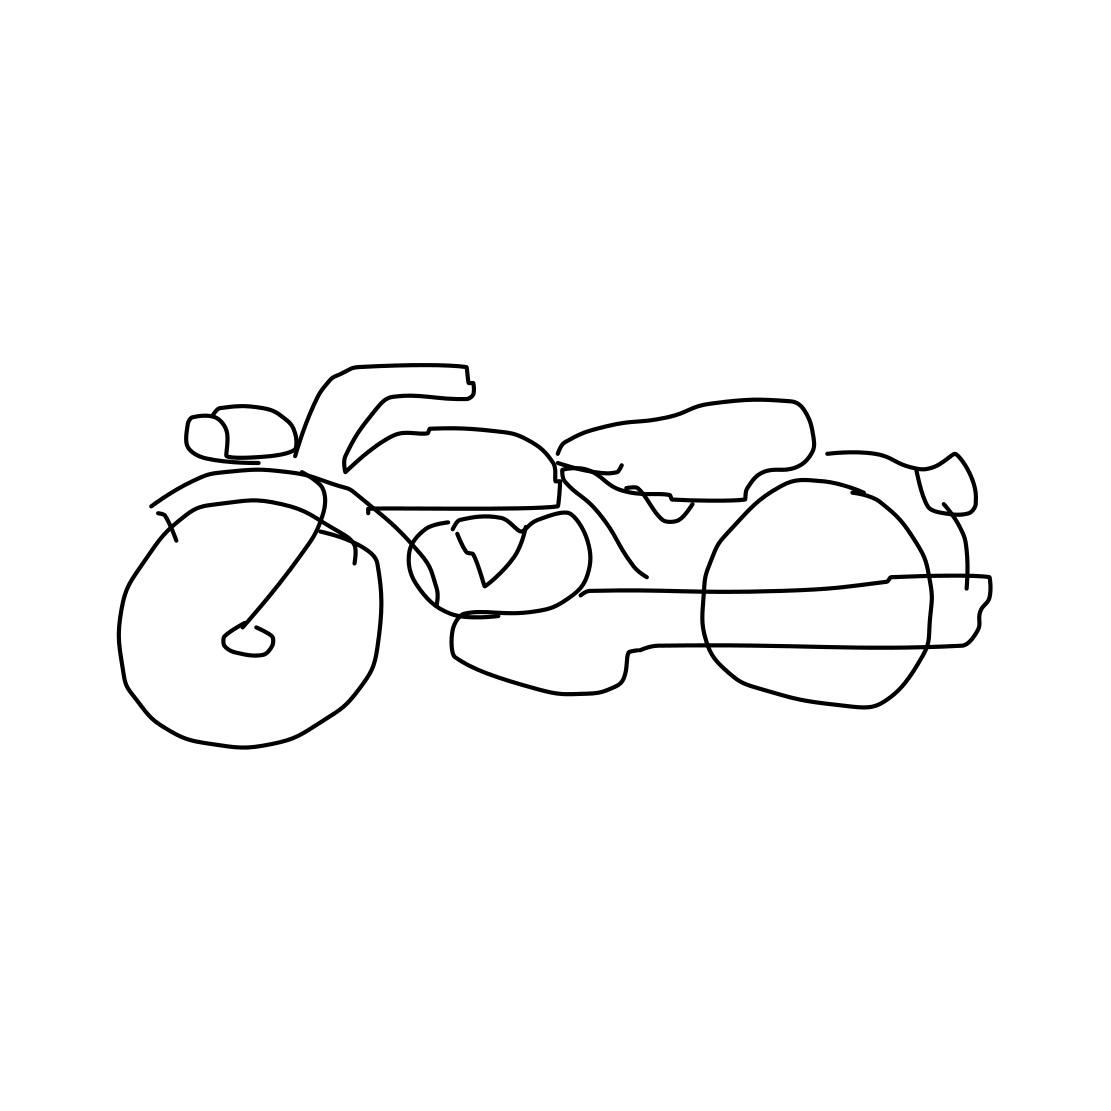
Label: motorbike